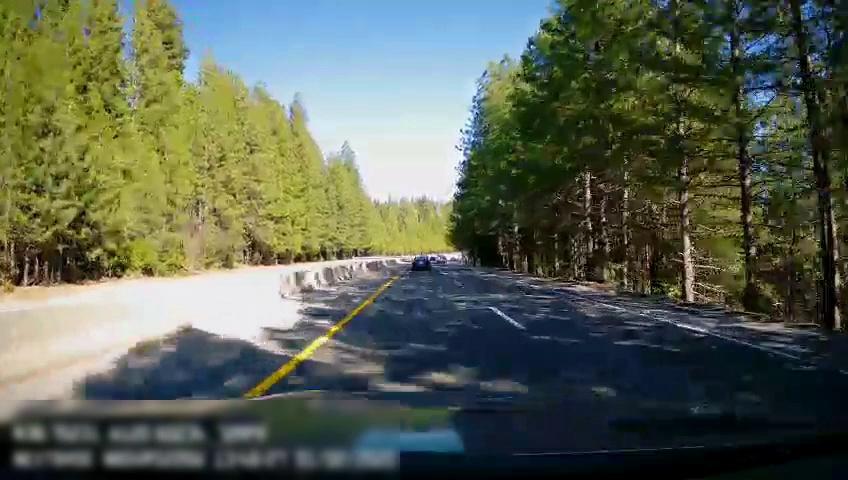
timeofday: Day
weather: Sunny
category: Drivable Space
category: Vehicles | Car
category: Vehicles | Car
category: Lanes | Current Lane
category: Lanes | Current Lane
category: Lanes | Alternate Lane